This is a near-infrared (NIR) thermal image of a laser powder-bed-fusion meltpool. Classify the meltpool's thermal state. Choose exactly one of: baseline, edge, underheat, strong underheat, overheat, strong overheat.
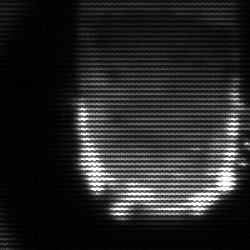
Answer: baseline